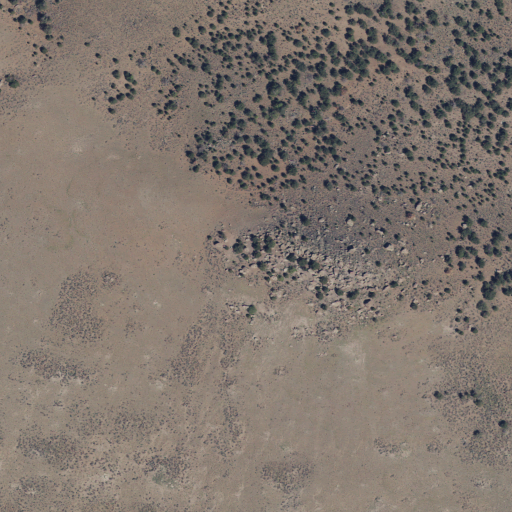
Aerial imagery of mountain in Utah named Moroni Peak containing shrub and evergreen forest